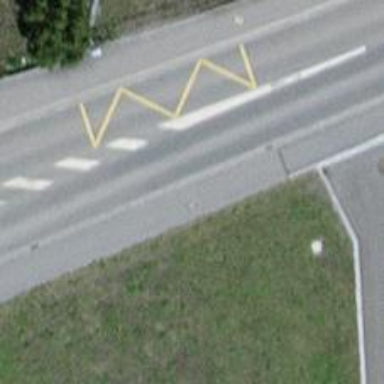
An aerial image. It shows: Public transport stop position.